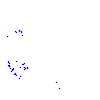
Particle: electron